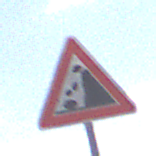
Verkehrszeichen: SteinschlagRechts
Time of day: Midday
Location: Outdoor (Nature)
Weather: PartlyCloudy
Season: NotSpecified
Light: Natural